Question: > SCENARIO
I'm manually filling a with a collection:

I created the columns at design time in the GUI builder of Visual Studio.
- 'DataGridViewTextBoxColumn'- 'DataGridViewImageColumn'- 'DataGridViewTextBoxColumn'- 'DataGridViewComboBoxColumn'
So, when I want to add a new row, I do this:
'''
Dim dgvr As New DataGridViewRow
With dgvr
.CreateCells(MyDataGridView)
.Cells(0).Value = An Integer value
.Cells(1).Value = An Icon object
.Cells(2).Value = An String value
.Cells(3).Value = An existing ComBoBox item name.
End With
MyDataGridView.Rows.Add(dgvr)
'''
> QUESTION
My intention is to follow good programming practices, then, to avoid this kind of interaction with the , I just would preffer to use and manage a 'DataSource', then how I can create a 'DataTable' that takes the same type of values to set it as the 'DataSource' of the control?. Is it possible?.
If not, just what can I do to manage a 'DataSource' instead of directlly manage the rows collection of the control?
In general, how I can improve what I'm doing for gain better efficiency?.
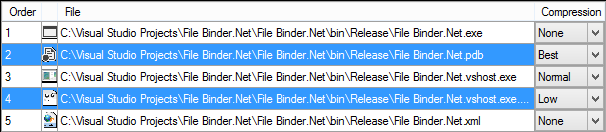
Answer: 'what can I do to manage a DataSource instead of directlly manage the rows collection of the control'
A Class and a collection are pretty easy to implement as a 'DataSource' and will also it will be pretty easy to modify your MoveUp/Dn methods for it.
'''
Class DGVItem
Public Property Index As Integer
Public Property Name As String
Public Property Color As String
' this will make the up/dn method simpler
Public Property Selected As Boolean
Public Sub New(i As Integer, n As String, v As String)
Index = i
Name = n
Color = v
End Sub
Public Overrides Function ToString() As String
Return String.Format("{0} ({1})", Name, Index)
End Function
End Class
' collection source:
Private dgvList As BindingList(Of DGVItem)
'''
After you fill the collection with the items, set it as the DGV's 'DataSource':
'''
...
dgvList.Add(New DGVItem(ndx, filename, Compression.Default))
...
myDGV.DataSource = dgvList
'''
You also need to tell the DGV which property to display in which column. The DGV will 'AutoGenerateColumns', but you probably already created some using the Designer (IDE). Open the columns editor and for each column, find 'DataPropertyName' and type in the Item property name to display in that column. For instance, Col 0 would be 'Index' or 'Order'. If you do not add a column for the new 'Selected' property, it wont show.
In cases where you let the DGV auto-create columns from the 'DataSource', after you bind the source to the control, you can remove any unwanted columns (such as 'Selected'). Note that it will create columns but it will not name them.
At this point, you would be utilizing the "View" aspect of the DGV - it is displaying the data contained elsewhere. As such, you no longer manipulate the DGV rows (such as MoveRow Up/Dn or deleting a row) - that will result in an error. Instead you manage the 'BindingList' - changes to it will automatically display in the DGV.
Finally, note that the DGV will update the 'BindingList' contents when the user performs edits. If they pick a different compression for item 3, 'dgvList(2).Compression' will be updated for you.